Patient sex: M
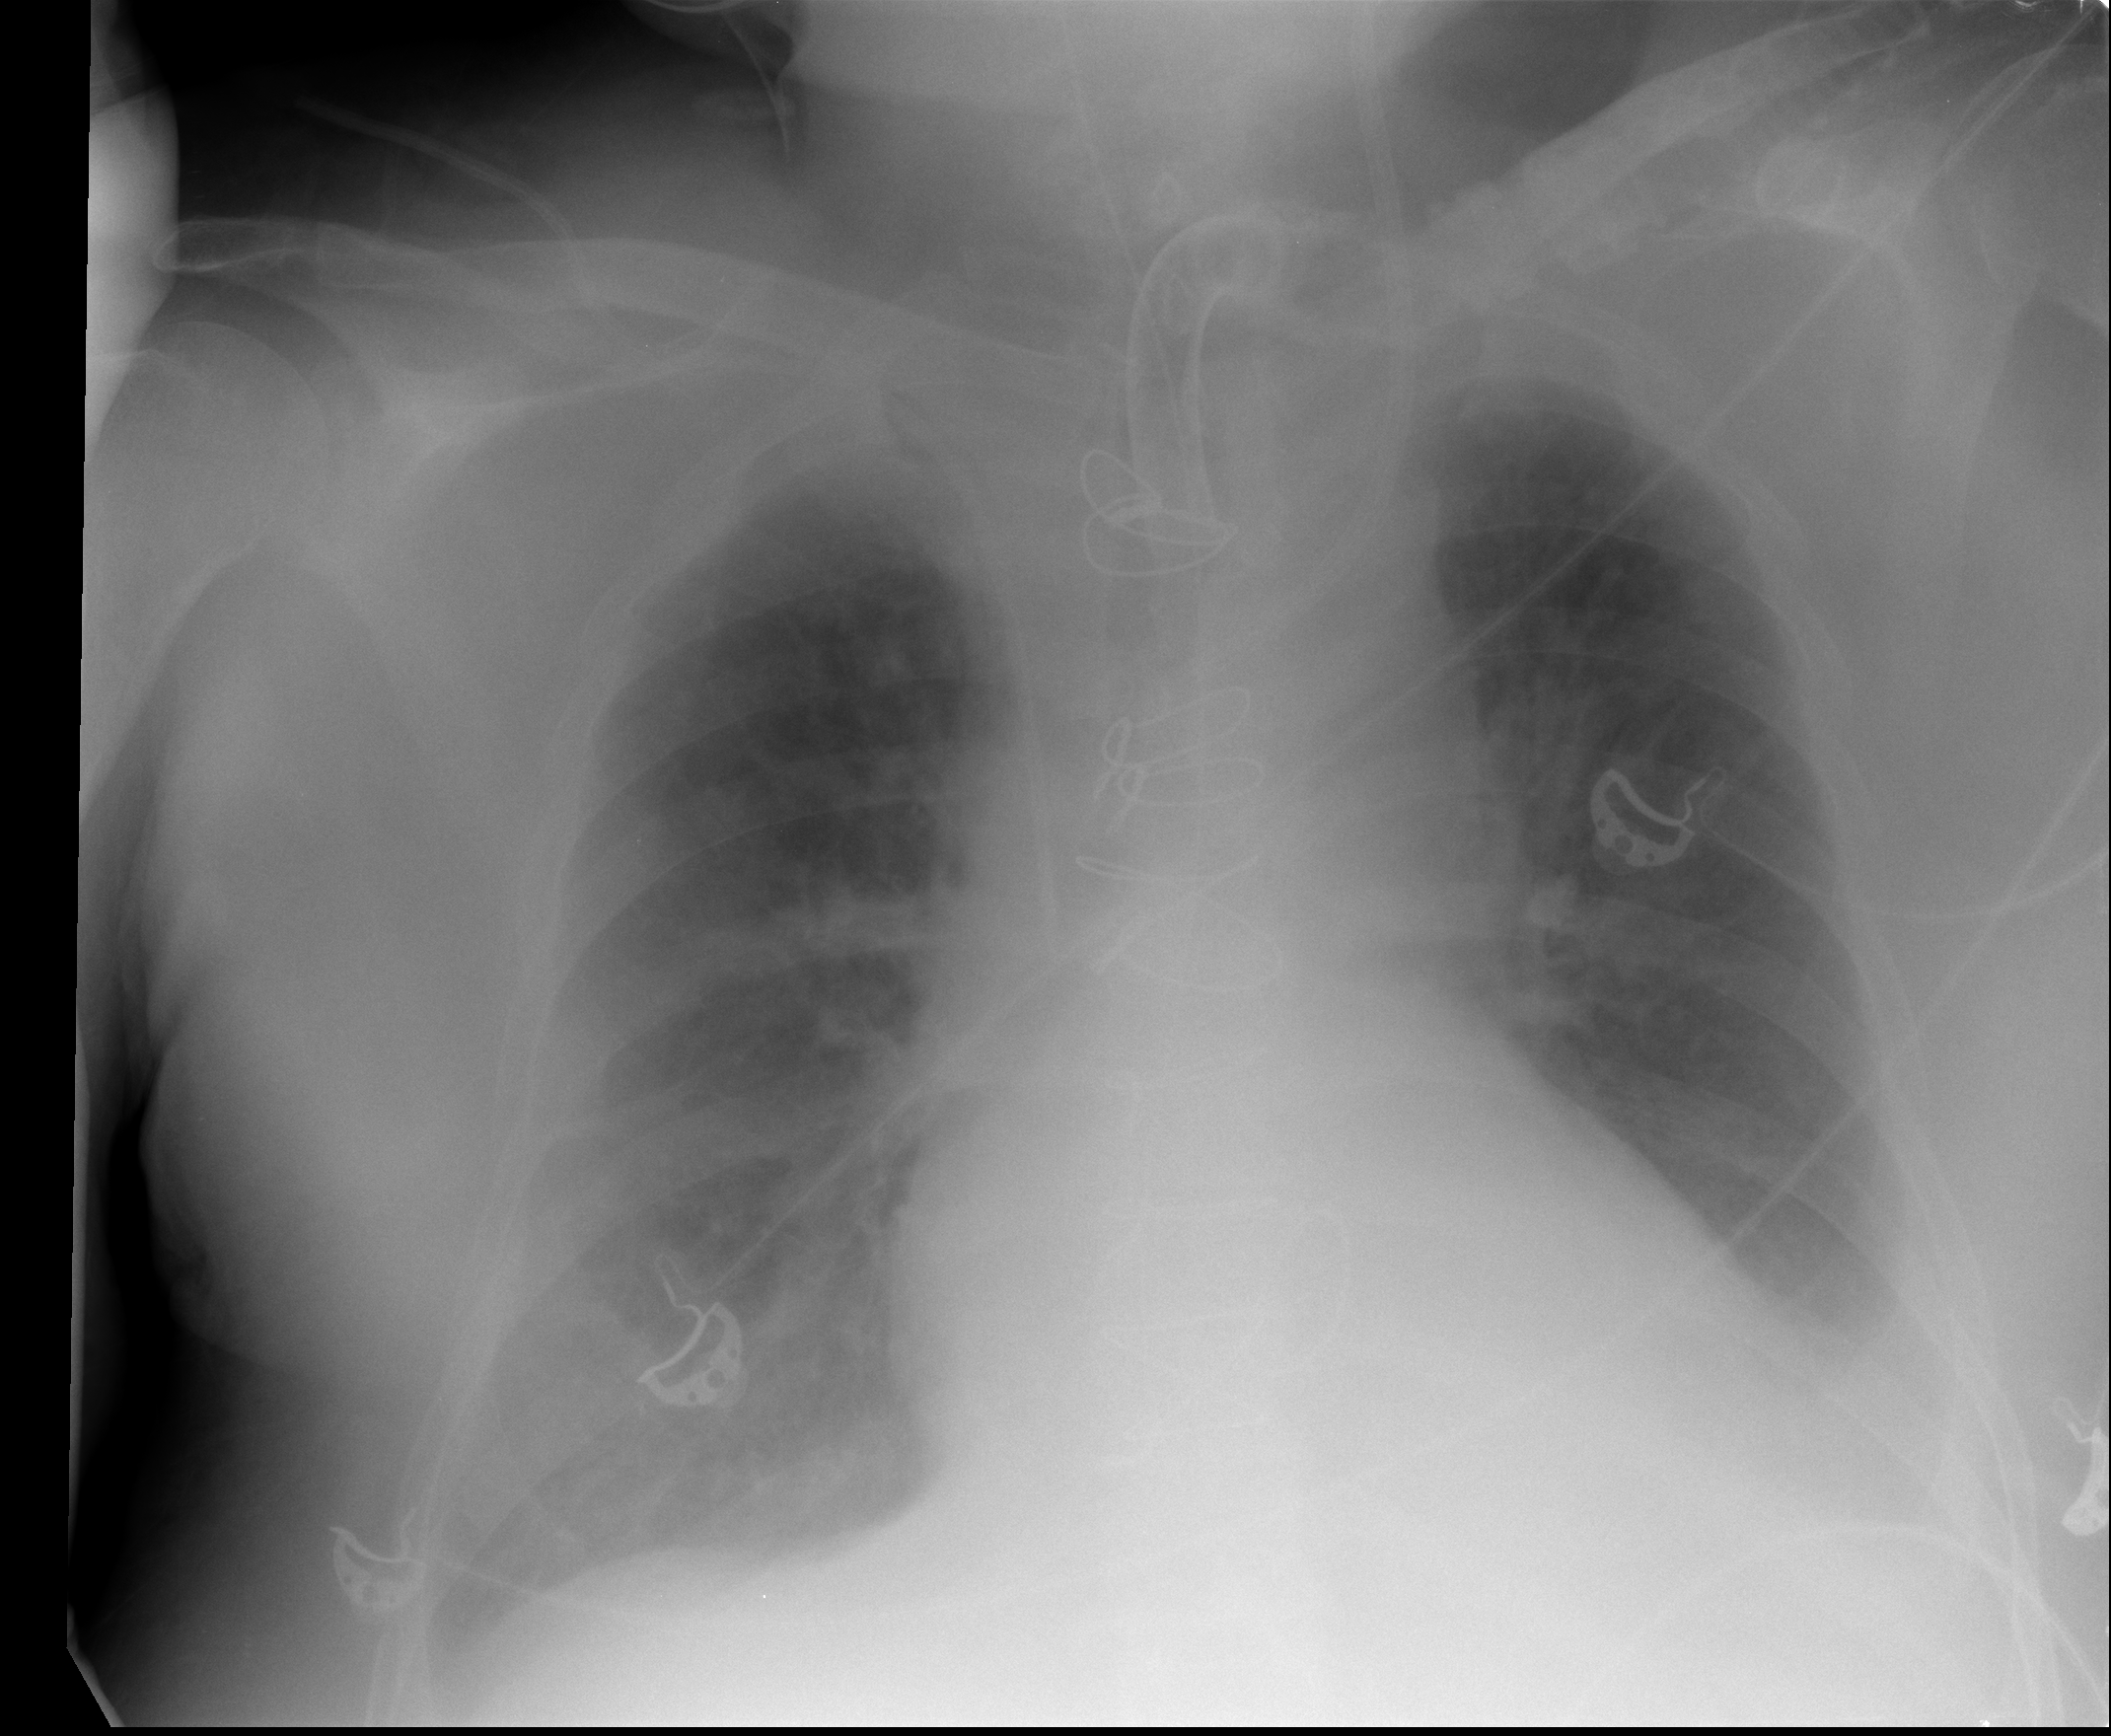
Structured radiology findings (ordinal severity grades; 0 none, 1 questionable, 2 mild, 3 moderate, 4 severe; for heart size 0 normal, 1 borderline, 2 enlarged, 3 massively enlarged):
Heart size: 2
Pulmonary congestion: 2
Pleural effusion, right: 2
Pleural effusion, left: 3
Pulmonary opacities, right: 2
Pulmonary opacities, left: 2
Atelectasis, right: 2
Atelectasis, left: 2